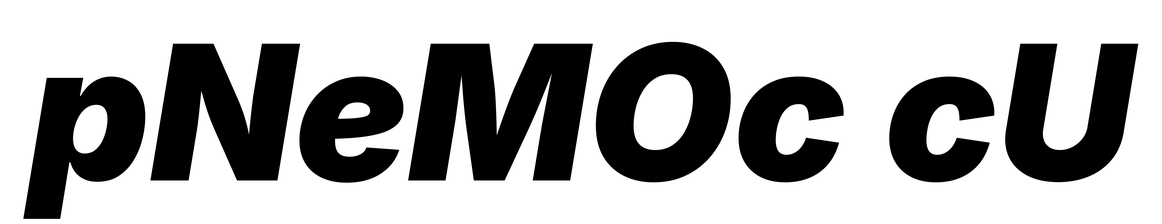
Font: Inter-Italic_Black_Italic